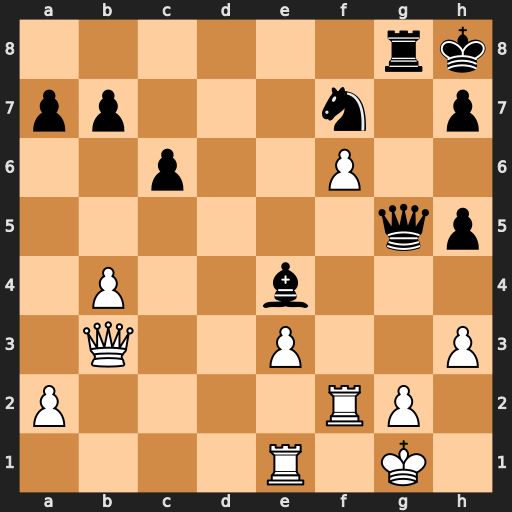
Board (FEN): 6rk/pp3n1p/2p2P2/6qp/1P2b3/1Q2P2P/P4RP1/4R1K1
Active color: w
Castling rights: -
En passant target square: -
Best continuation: Qxf7 Bd5 Qc7 Bxg2 Qf4